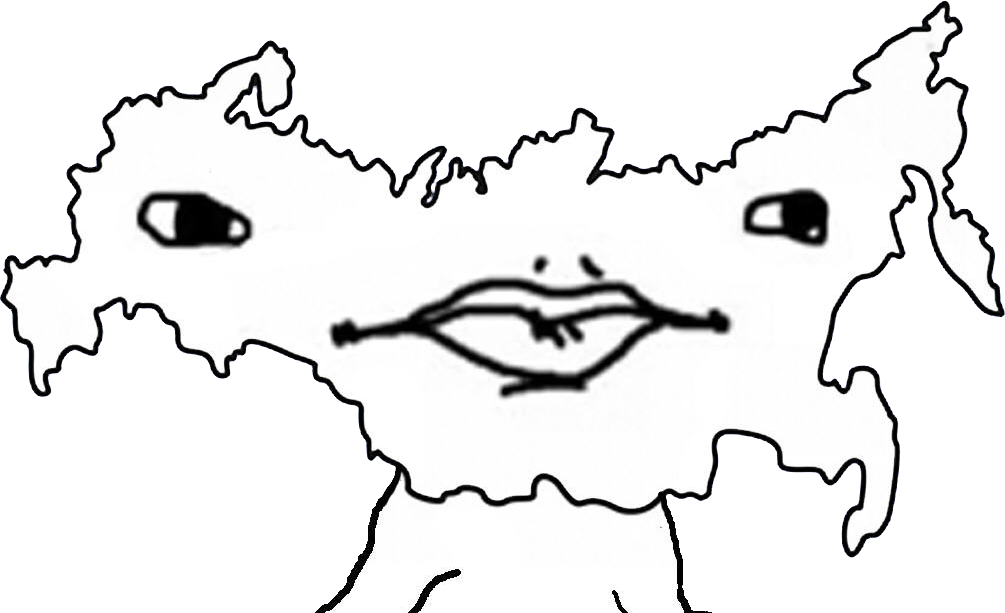
Label: 5_Brainlet